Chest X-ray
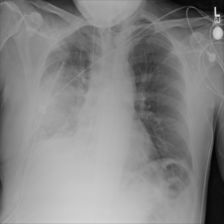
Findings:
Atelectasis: negative
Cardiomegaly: negative
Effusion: negative
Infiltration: negative
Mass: negative
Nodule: negative
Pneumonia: negative
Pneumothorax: negative
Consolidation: positive
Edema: negative
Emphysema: negative
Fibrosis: negative
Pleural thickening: negative
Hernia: negative